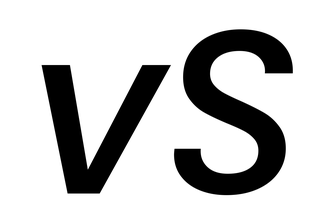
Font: Poppins-MediumItalic